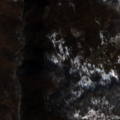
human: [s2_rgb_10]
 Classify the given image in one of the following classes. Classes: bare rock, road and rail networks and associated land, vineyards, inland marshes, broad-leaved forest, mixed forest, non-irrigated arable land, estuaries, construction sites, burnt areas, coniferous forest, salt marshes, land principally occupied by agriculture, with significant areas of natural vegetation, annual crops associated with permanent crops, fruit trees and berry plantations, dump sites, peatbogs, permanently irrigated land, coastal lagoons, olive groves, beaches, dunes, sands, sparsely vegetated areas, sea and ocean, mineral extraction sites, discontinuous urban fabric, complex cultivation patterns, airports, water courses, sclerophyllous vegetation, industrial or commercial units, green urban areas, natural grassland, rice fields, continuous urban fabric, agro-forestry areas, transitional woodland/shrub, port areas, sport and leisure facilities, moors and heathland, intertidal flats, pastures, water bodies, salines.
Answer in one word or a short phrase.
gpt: broad-leaved forest, transitional woodland/shrub